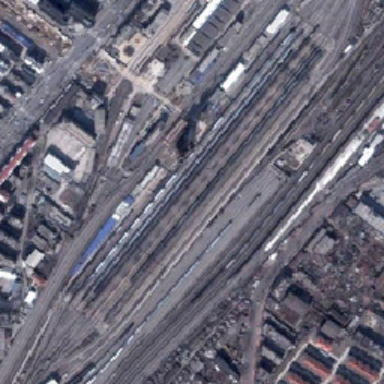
Several long-distance trains stopped on spindle tracks surrounded by houses .